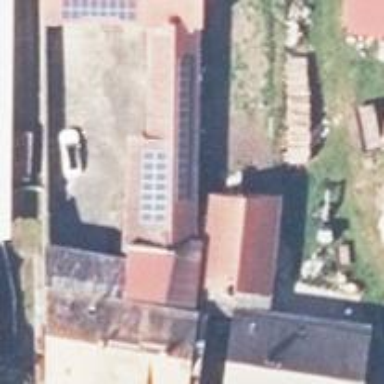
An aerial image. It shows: Solar-powered generator using photovoltaic technology. This small installation generates electricity through solar photovoltaic panels.